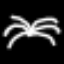
Label: palm tree